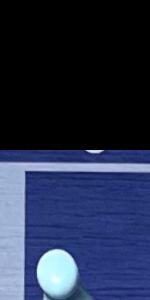
Label: Empty